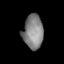
Tissue: prostate
Cell type: T cells
Senescence score: 0.2619
Nuclear area (px): 678
Mean DAPI intensity: 129.58